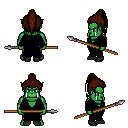
a pixel art fantasy rpg character, male body template, orc, green skin, black robe, gold greaves, brown long topknot hairstyle, black shoes, spear, four views (front, back, left, right), 2x2 character sprite sheet, small pixel art, hard edges, no anti-aliasing